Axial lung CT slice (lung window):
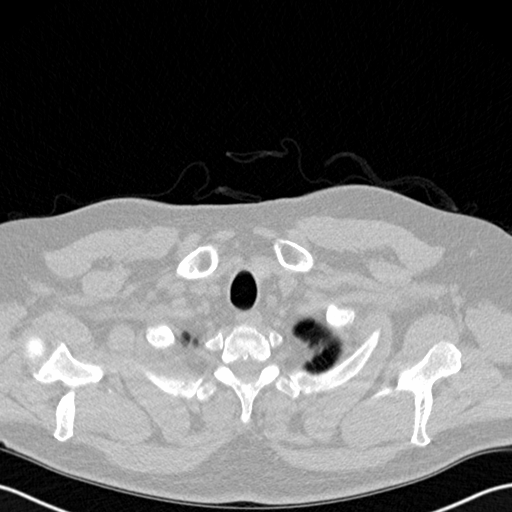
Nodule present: no